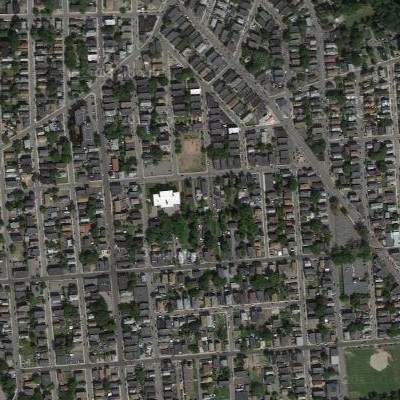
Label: Resident